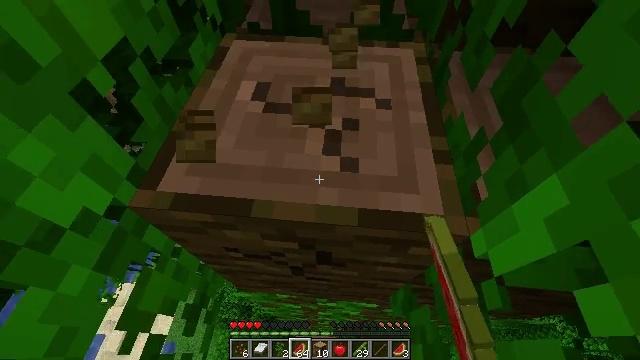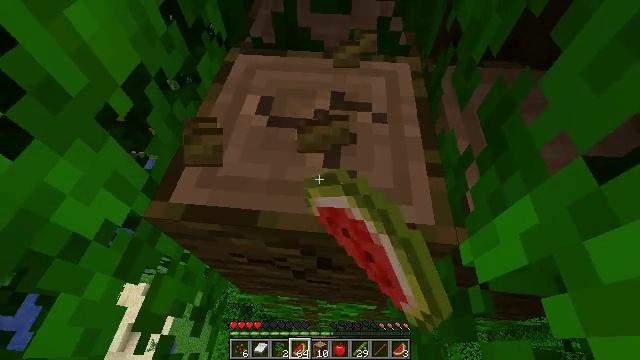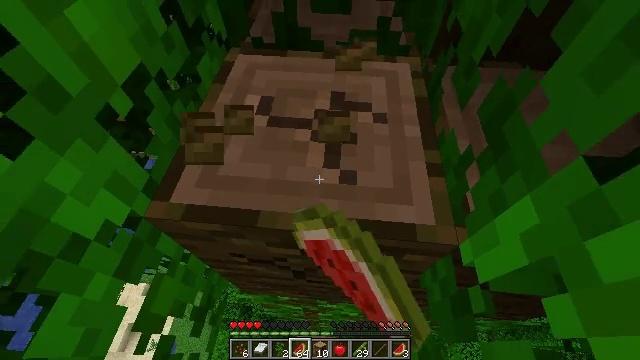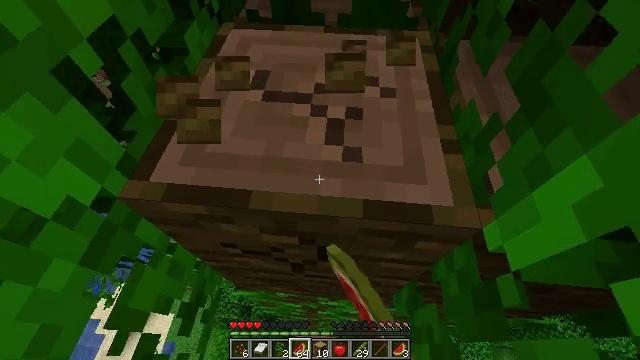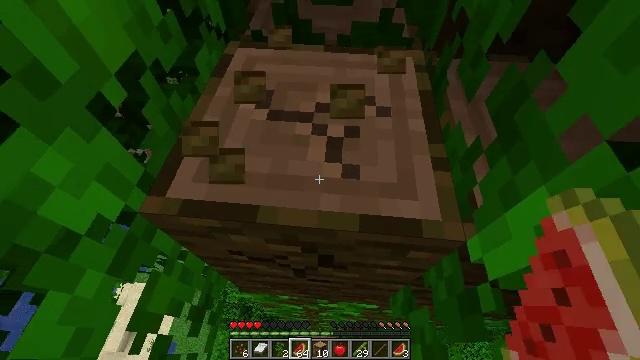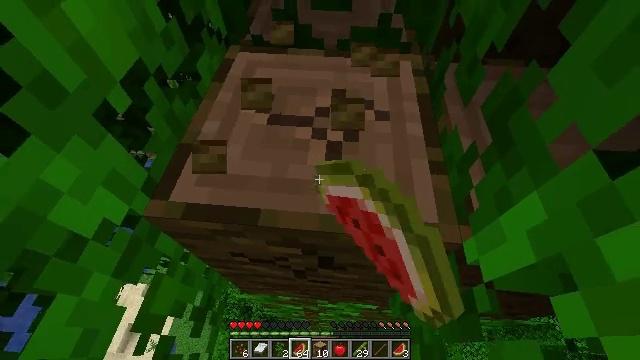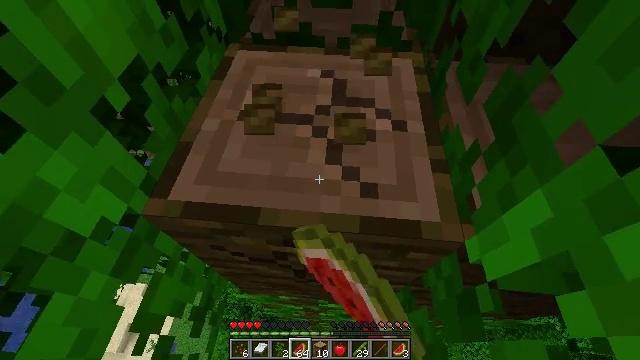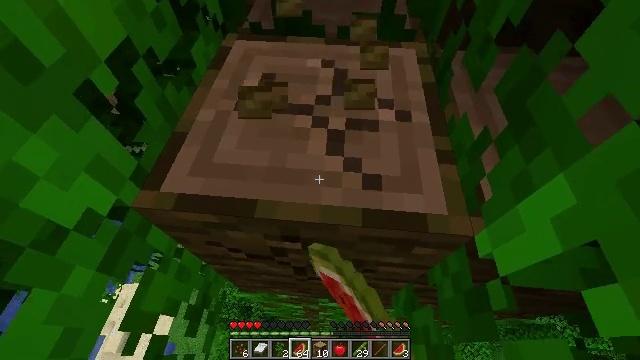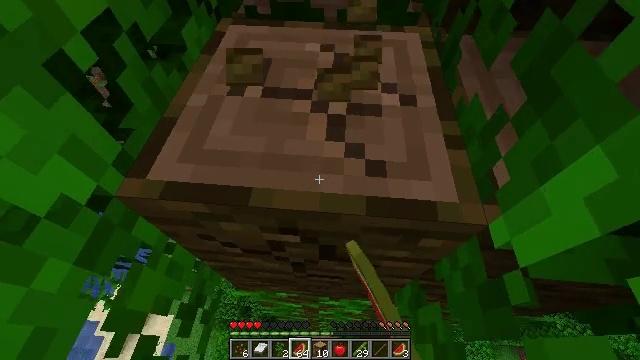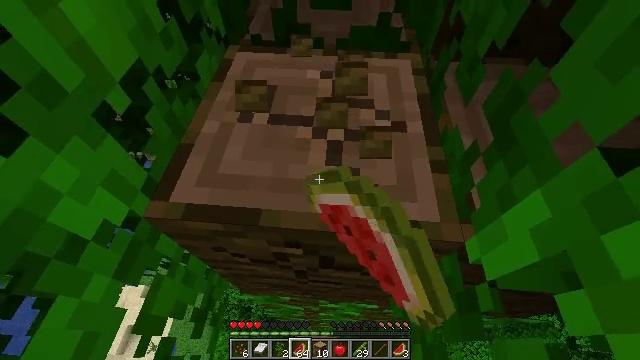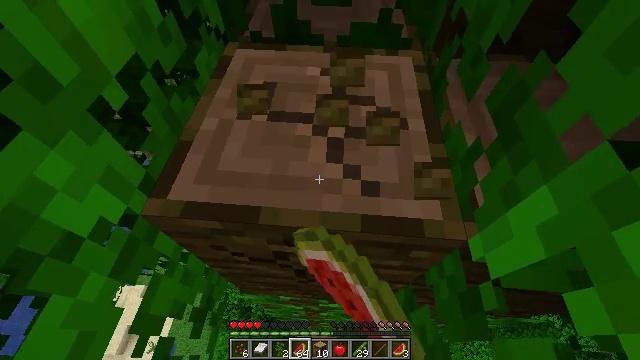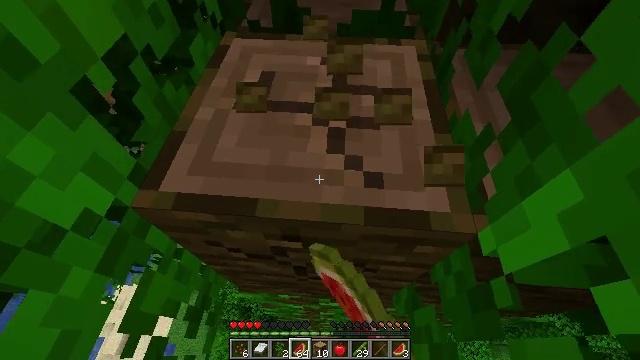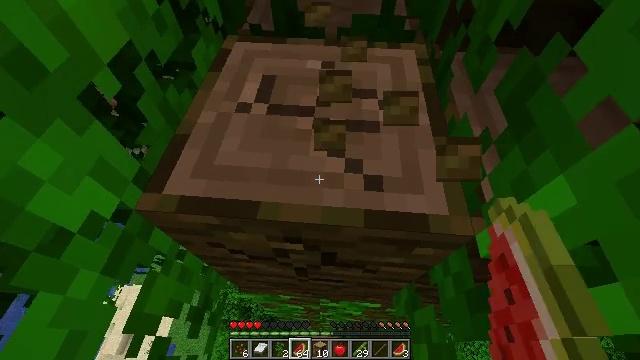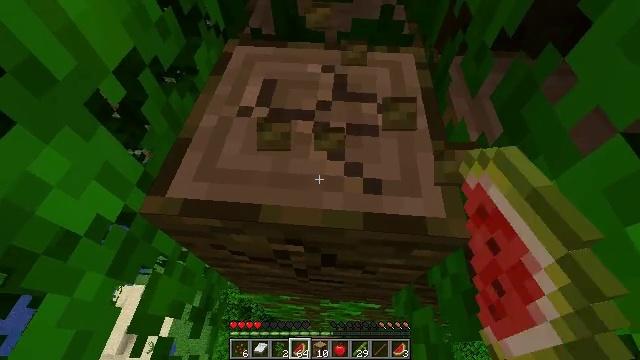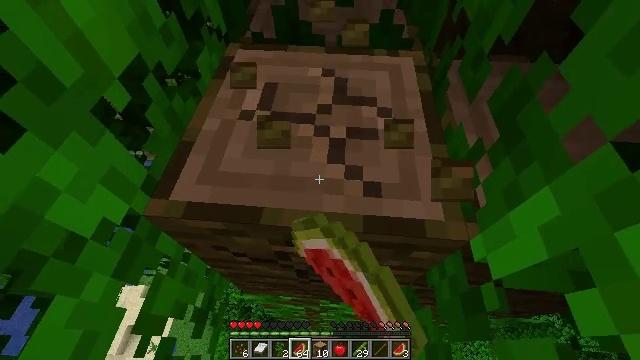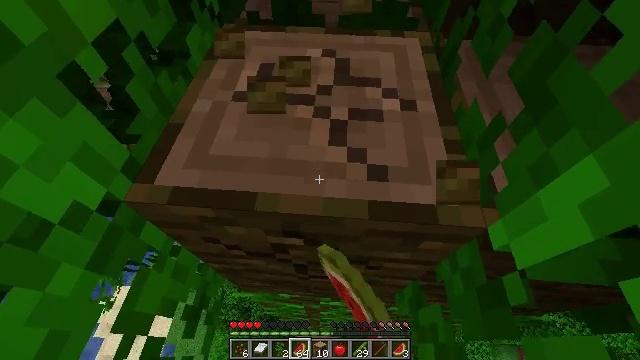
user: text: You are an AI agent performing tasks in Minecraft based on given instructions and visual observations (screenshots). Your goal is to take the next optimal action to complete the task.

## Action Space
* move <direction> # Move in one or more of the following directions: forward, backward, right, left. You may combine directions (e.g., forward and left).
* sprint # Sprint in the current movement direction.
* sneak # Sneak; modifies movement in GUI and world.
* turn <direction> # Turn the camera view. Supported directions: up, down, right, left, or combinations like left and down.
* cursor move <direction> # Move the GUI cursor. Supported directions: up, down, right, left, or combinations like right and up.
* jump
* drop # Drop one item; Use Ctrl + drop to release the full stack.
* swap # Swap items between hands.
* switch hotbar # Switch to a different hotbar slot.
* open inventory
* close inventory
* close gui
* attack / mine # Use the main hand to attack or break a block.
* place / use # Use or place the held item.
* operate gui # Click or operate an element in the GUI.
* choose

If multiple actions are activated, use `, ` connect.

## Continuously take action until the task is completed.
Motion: motion action
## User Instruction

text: Mine the jungle log in the rainforest biome.
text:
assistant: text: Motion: move forward, attack / mine, jump
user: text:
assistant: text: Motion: move forward, attack / mine, jump
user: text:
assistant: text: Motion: move forward, attack / mine, jump
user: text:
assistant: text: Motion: move forward, attack / mine, jump
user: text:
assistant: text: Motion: move forward, attack / mine, jump
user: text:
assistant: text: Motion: move forward, attack / mine, jump
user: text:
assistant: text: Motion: move forward, attack / mine, jump
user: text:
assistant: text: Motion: move forward, attack / mine, jump
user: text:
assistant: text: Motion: move forward, attack / mine, jump
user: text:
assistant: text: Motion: move forward, attack / mine, jump
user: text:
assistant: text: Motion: move forward, attack / mine, jump
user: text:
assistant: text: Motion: move forward, attack / mine, jump
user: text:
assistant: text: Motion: move forward, attack / mine, jump
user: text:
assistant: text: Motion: move forward, attack / mine, jump
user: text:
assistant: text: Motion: move forward, attack / mine, jump
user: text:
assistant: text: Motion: move forward, attack / mine, jump
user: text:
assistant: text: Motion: move forward, attack / mine, jump
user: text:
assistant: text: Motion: move forward, attack / mine, jump
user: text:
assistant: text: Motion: move forward, attack / mine, jump
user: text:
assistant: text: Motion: move forward, attack / mine, jump
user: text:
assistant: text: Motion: move forward, attack / mine, jump
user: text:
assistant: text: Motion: move forward, attack / mine, jump
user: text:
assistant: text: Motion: move forward, attack / mine, jump
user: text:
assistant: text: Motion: move forward, attack / mine, jump
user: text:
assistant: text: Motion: move forward, attack / mine, jump
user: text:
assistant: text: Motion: move forward, attack / mine, jump
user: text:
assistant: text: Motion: move forward, attack / mine, jump
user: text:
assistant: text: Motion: move forward, attack / mine, jump
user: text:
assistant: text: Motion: move forward, attack / mine, jump
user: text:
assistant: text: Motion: move forward, attack / mine, jump